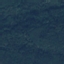
Label: Forest